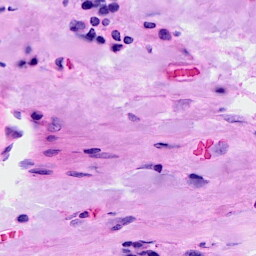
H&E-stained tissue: Breast